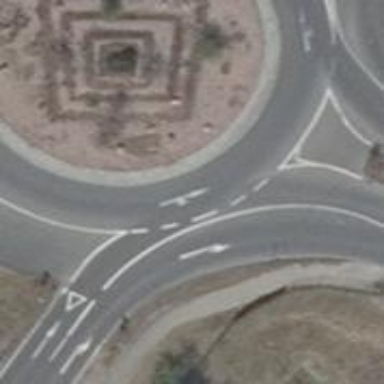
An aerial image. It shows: Tertiary road with asphalt surface leading to roundabout.